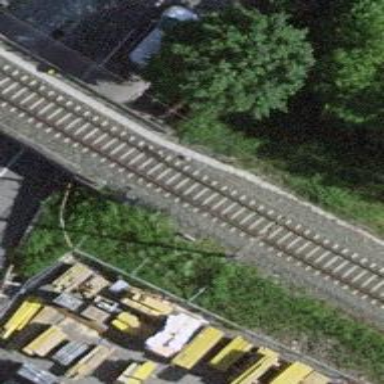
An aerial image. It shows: Railway signal.